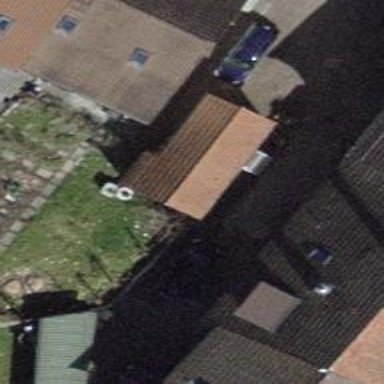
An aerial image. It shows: Building with tiled roof.